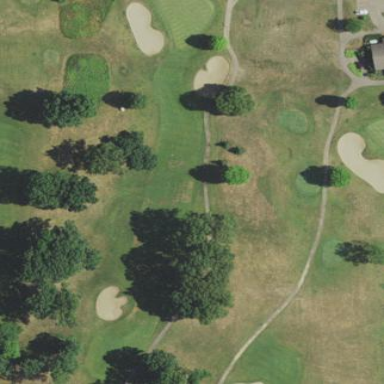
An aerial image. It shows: Grassy area designated as golf fairway.